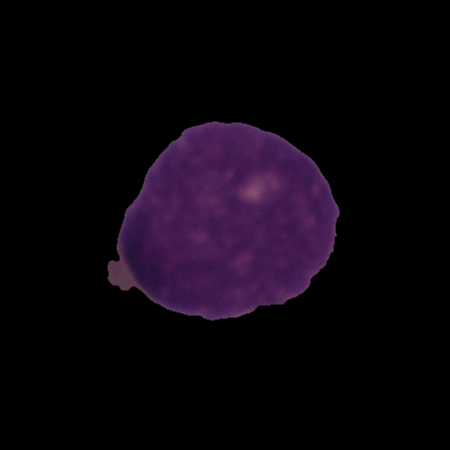
Label: cancer